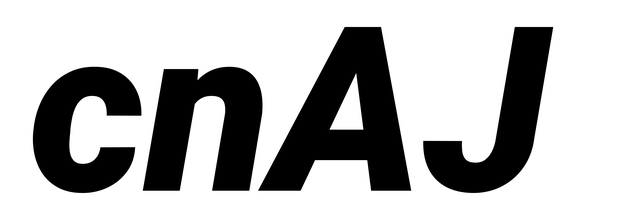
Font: Roboto-Italic_Black_Italic